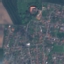
Land use / land cover class: Residential